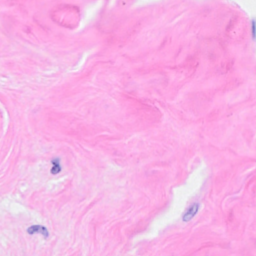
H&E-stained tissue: Breast